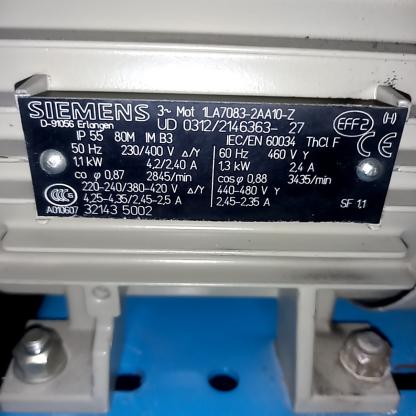
Klasa: tabliczka-znamionowa